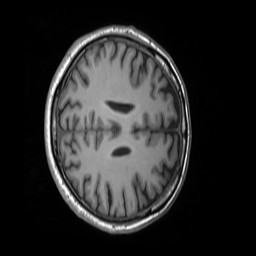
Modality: T1w
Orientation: axial
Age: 69
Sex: male
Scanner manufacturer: siemens
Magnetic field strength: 3 T
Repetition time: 1.55 s
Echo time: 0.00234 s